Field crop: tomato
Growth stage: 2
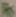
Species: solanum